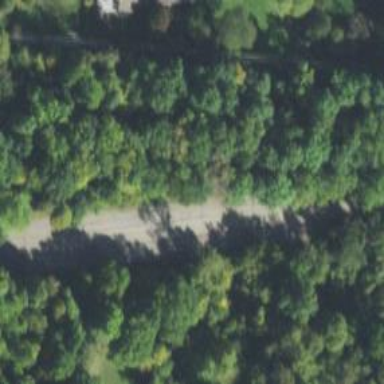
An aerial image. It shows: Driveway.